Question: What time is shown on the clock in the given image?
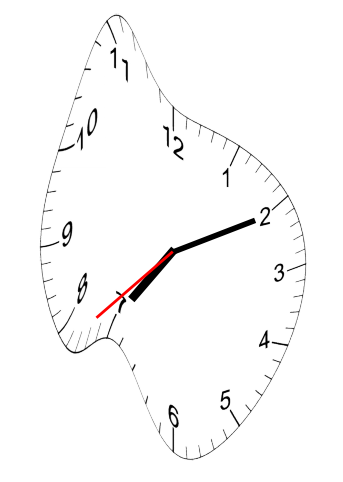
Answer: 07:10:38